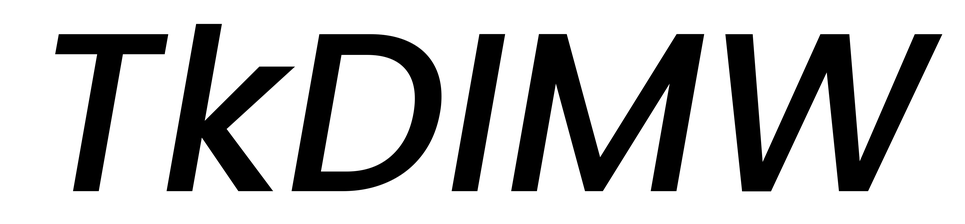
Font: Poppins-MediumItalic